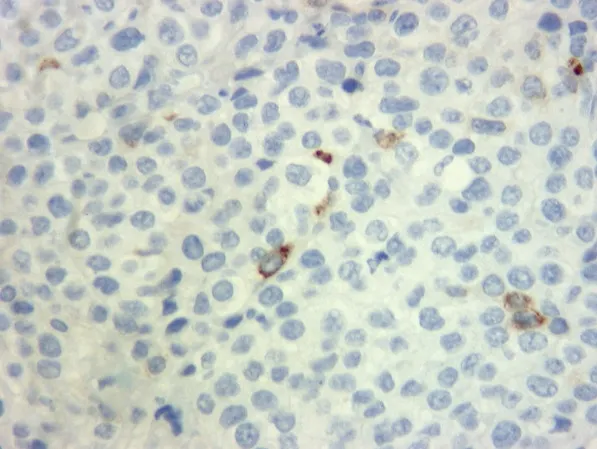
Immunohistochemistry showing focal positivity for beta-hCG.
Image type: pathology (immunostaining)